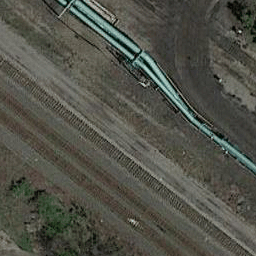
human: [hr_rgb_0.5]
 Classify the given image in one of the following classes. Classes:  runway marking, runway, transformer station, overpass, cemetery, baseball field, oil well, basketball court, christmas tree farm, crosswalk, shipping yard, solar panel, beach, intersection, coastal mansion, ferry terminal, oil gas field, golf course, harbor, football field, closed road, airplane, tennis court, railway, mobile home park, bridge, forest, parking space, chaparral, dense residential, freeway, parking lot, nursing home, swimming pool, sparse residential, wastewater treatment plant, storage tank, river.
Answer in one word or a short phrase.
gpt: railway